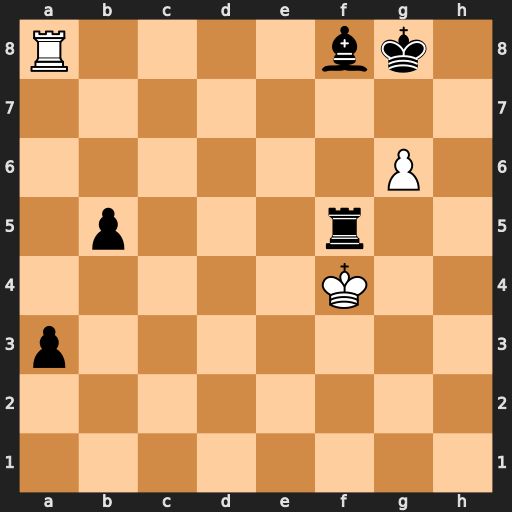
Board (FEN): R4bk1/8/6P1/1p3r2/5K2/p7/8/8
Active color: w
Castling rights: -
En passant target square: -
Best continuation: Kxf5 b4 Kf6 a2 Rxa2